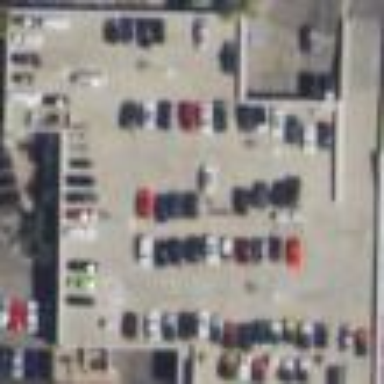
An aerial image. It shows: Commercial building with rooftop parking area surfaced with asphalt.